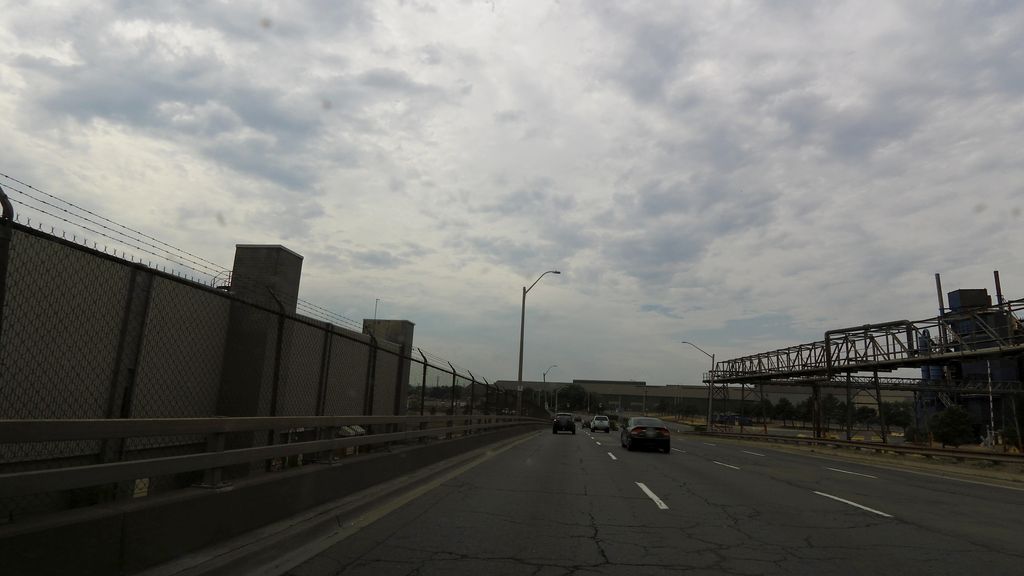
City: hamilton